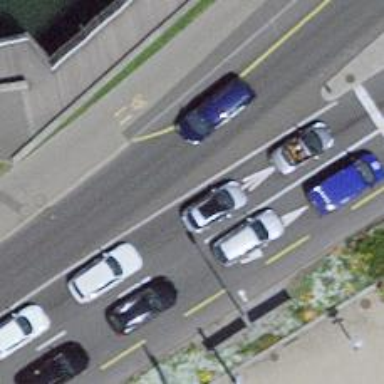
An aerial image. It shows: Asphalt road with primary highway designation and dedicated cycle lane on the left.